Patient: sex F, age 38
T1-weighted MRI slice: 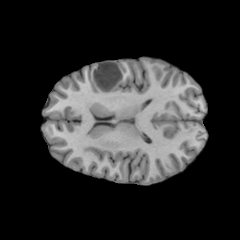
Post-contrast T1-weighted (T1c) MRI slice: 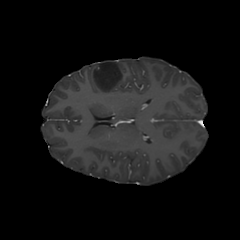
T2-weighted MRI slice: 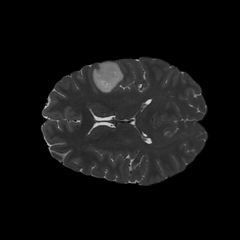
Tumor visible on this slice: yes
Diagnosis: Astrocytoma, IDH-mutant
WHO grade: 2